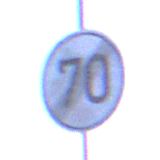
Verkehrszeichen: EndeGeschwindigkeit70
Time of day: SunriseSunset
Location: Outdoor (Nature)
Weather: Clear
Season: NotSpecified
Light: Natural